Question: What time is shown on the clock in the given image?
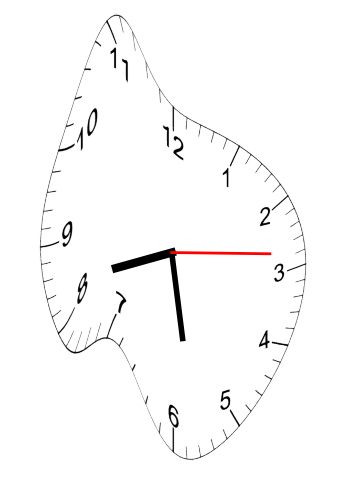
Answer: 08:28:14